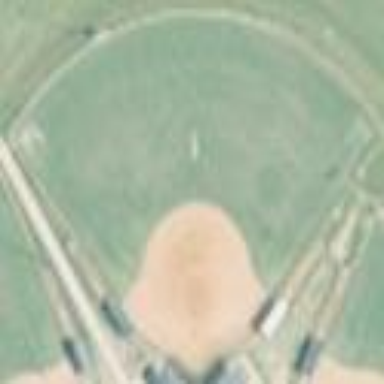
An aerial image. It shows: Baseball pitch with outfield fence and safety net.